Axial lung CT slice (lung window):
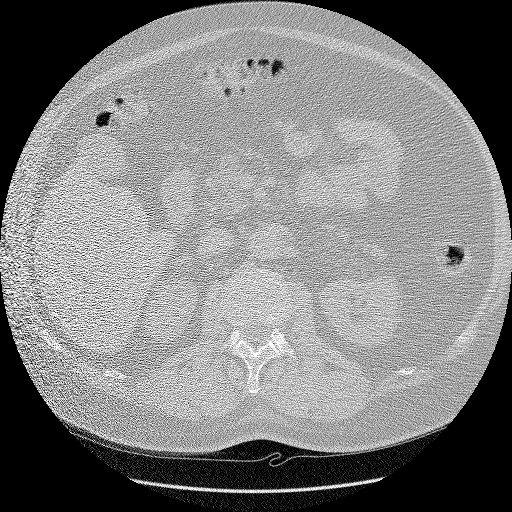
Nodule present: no